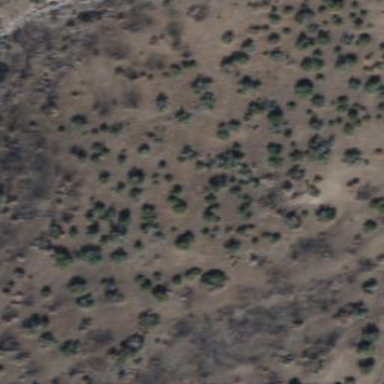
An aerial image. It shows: Patch of scrub vegetation.